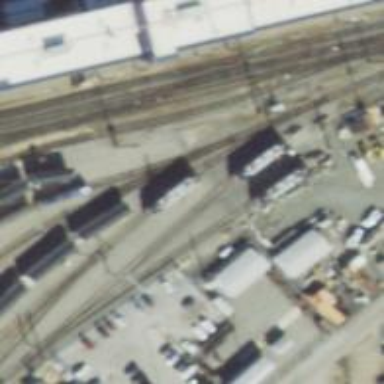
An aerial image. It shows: Railway yard with electrified contact lines.